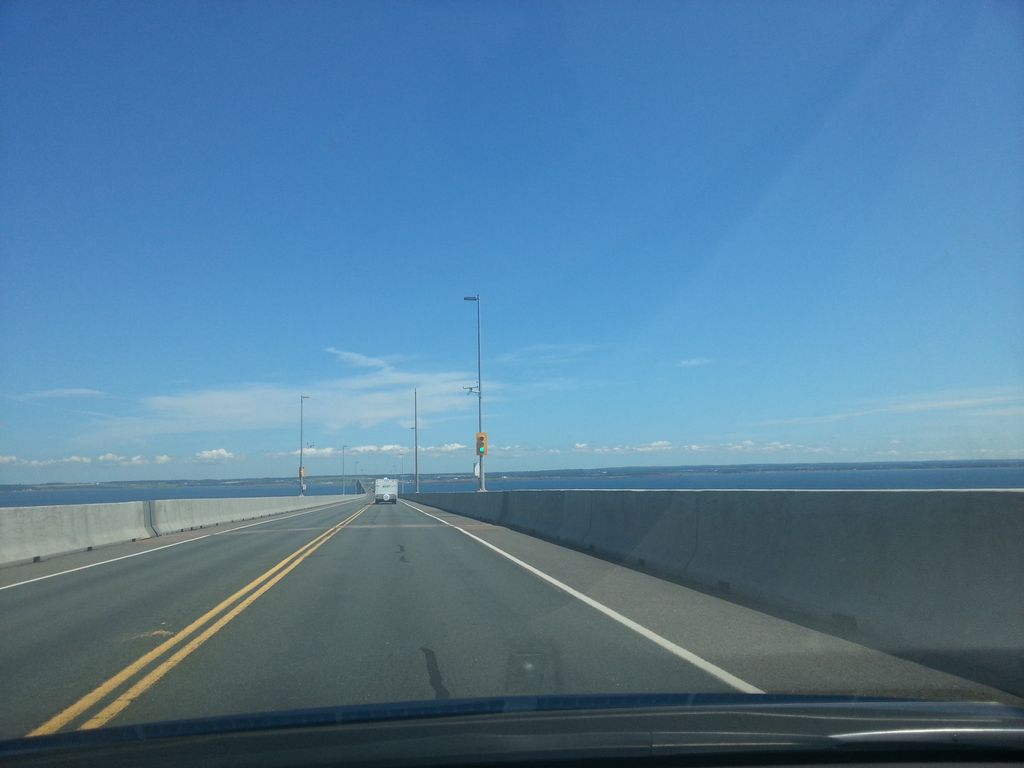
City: charlottetown